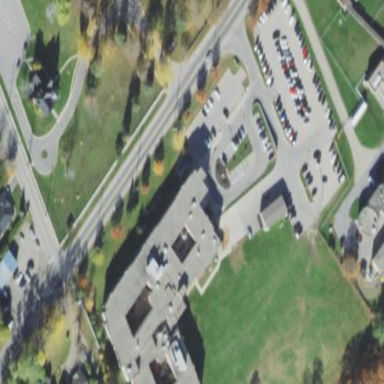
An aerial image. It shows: Nursing home building.